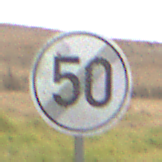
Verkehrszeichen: EndeGeschwindigkeit50
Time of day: MorningAfternoon
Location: Outdoor (Nature)
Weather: Overcast
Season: NotSpecified
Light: Natural